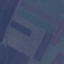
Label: AnnualCrop